RGB frame:
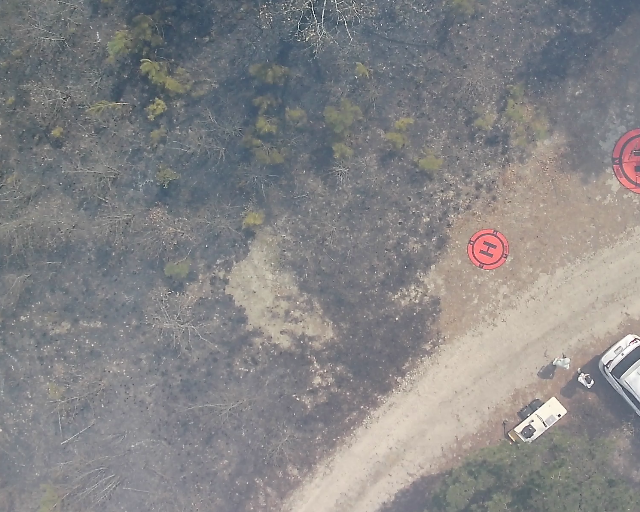
Thermal frame:
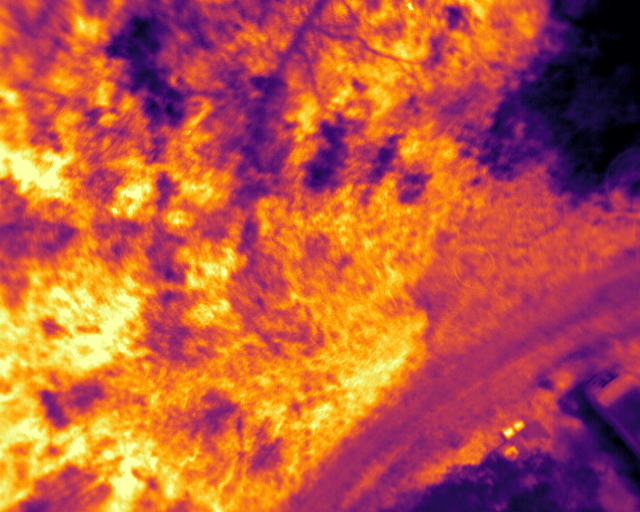
Captured: 2026-02-26 03:39:36
Pixels at or above 80 °C: 0 (fraction of frame: 0)